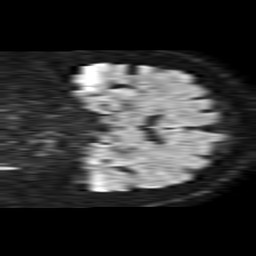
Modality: TRACE
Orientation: coronal
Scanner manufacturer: philips
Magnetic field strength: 1.5 T
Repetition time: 4.6 s
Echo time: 0.08517 s